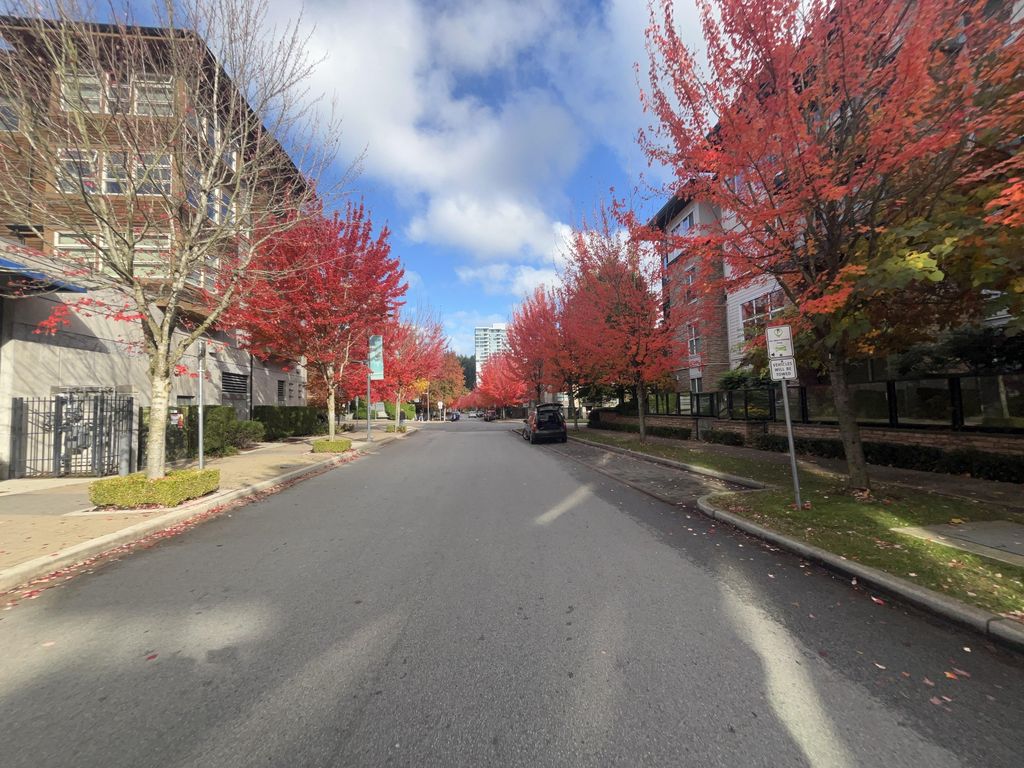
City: vancouver